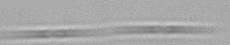
Label: Pseudo-nitzschia